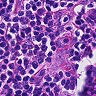
Metastatic tissue present: no